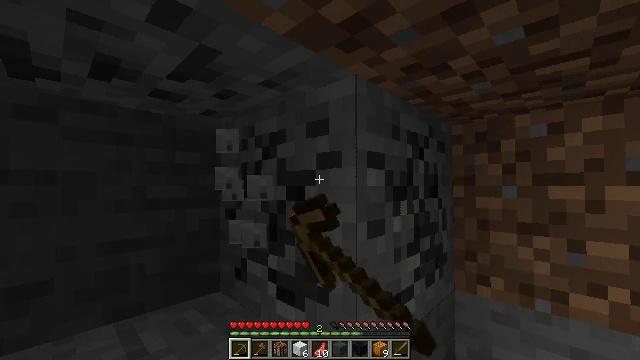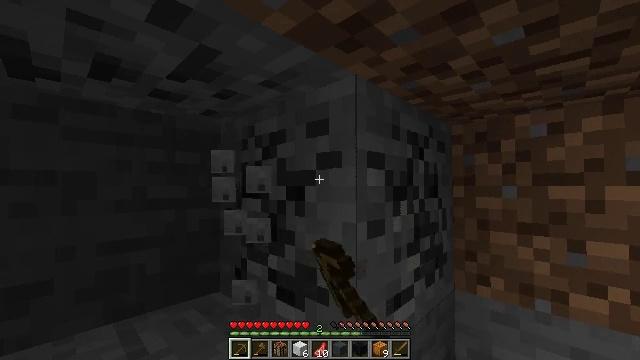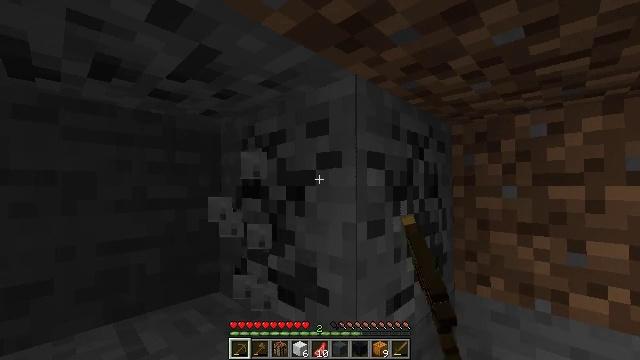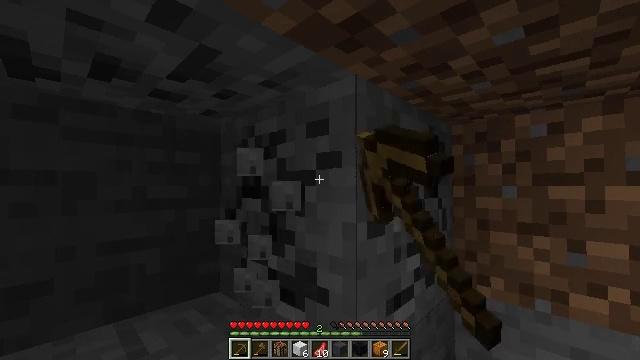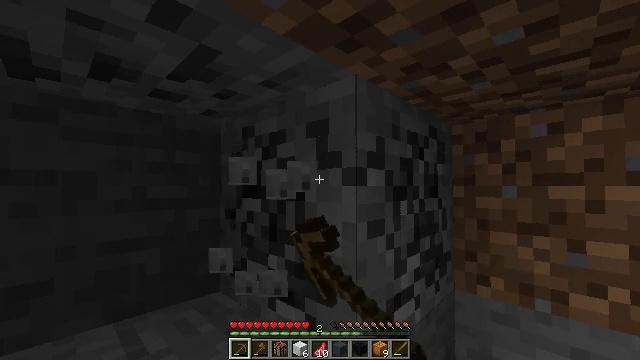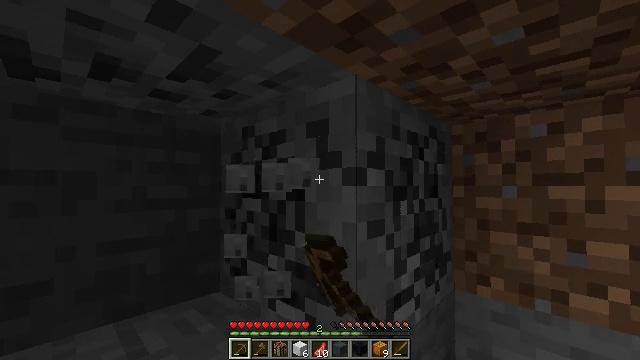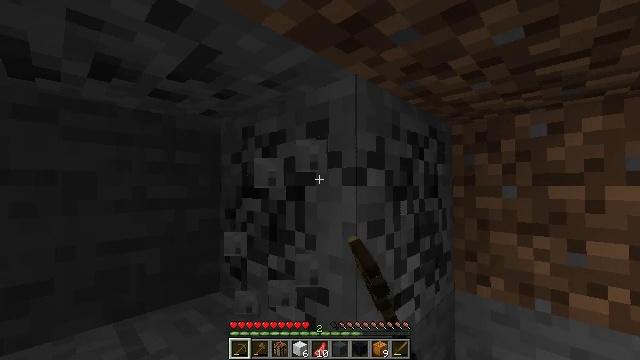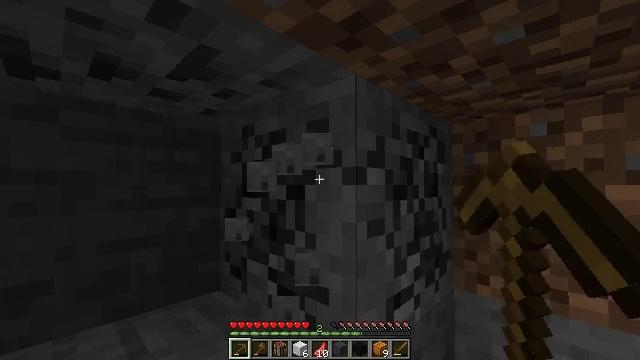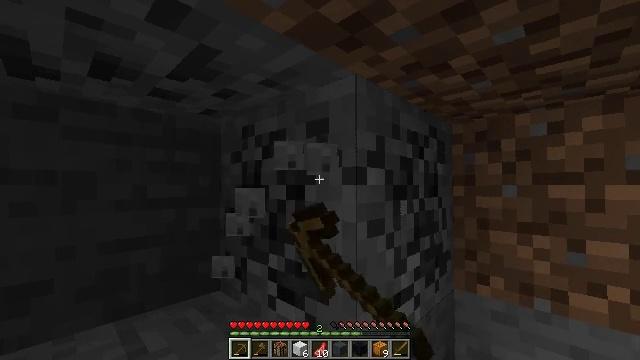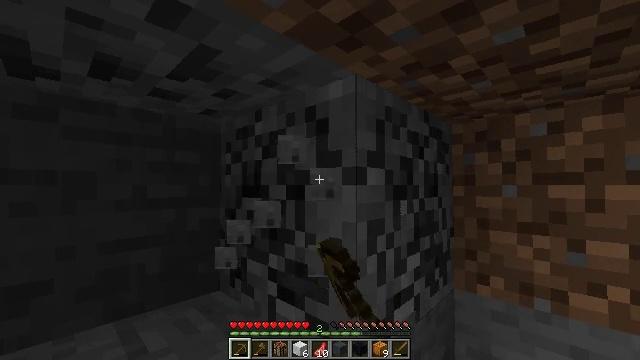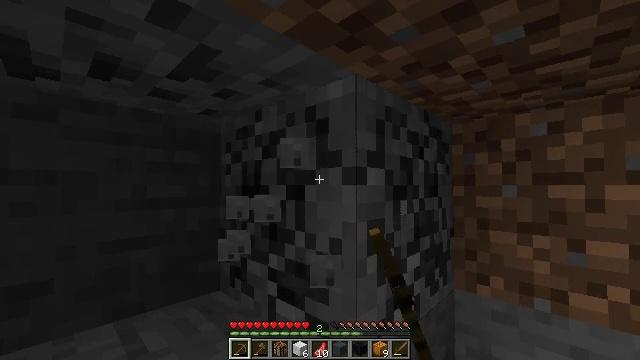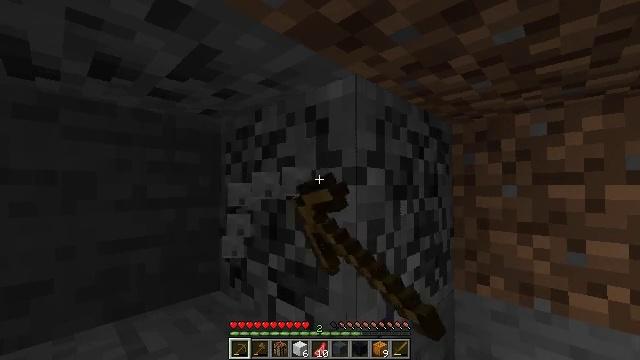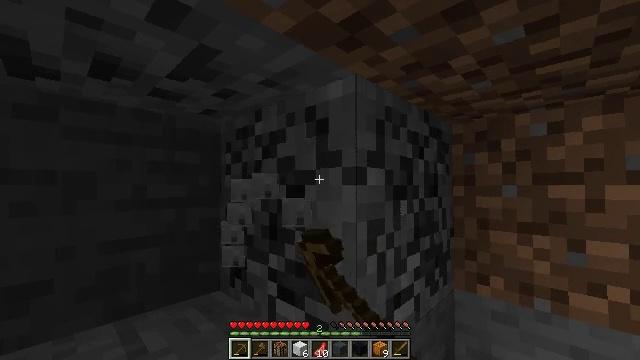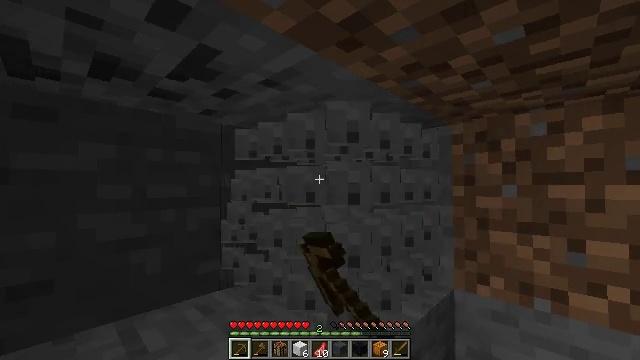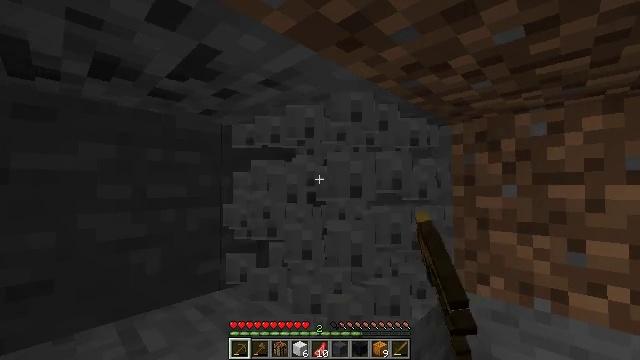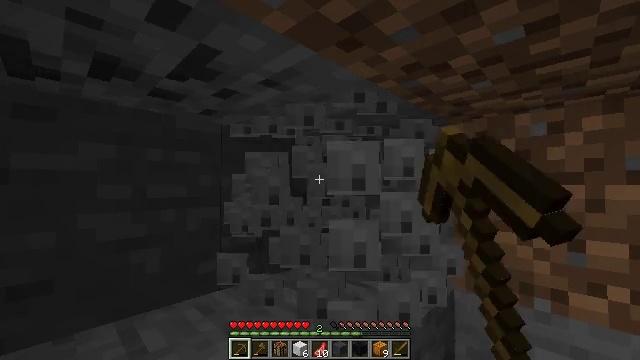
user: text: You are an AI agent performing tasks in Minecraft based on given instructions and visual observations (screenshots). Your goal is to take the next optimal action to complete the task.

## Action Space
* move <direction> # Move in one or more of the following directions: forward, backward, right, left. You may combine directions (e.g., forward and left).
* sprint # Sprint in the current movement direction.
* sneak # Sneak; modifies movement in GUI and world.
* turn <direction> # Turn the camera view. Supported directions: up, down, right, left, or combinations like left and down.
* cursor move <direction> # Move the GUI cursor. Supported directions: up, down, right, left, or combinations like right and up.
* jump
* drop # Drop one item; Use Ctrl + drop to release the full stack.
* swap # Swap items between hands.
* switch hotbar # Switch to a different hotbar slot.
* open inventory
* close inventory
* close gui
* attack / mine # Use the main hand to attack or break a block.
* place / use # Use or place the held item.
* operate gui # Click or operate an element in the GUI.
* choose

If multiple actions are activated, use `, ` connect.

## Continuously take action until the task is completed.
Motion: motion action
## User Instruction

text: Extract coal from the ore block.
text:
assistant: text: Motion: attack / mine
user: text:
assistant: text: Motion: attack / mine
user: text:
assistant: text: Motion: attack / mine
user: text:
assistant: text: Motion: attack / mine
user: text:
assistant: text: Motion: attack / mine
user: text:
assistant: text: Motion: attack / mine
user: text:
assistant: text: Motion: attack / mine
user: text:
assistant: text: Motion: attack / mine
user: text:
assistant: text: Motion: attack / mine
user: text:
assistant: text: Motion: attack / mine
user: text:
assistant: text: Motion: attack / mine
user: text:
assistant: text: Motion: attack / mine
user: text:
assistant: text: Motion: attack / mine
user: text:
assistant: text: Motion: attack / mine
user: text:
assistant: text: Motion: attack / mine
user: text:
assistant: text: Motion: attack / mine
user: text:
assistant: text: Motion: attack / mine
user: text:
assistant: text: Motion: attack / mine
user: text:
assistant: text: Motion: attack / mine
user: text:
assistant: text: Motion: move forward, attack / mine
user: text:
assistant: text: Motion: move forward
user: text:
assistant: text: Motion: move forward
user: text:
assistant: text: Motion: move forward, turn left
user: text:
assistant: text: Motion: move forward, turn left
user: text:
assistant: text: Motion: move forward and move right, turn left
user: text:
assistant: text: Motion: move forward and move right, turn left and up
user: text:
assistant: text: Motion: turn left and up
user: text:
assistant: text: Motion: turn left and up
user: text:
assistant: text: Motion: no_op
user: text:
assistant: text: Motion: no_op